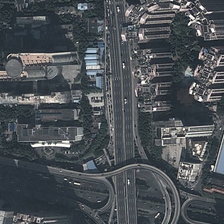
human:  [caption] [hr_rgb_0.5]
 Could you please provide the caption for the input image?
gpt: in this commercial area a bustling overpass stands .

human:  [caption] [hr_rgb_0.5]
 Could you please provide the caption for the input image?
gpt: at one corner of this four loop flyover  a series of high rise buildings is built  making up a shape of arc .

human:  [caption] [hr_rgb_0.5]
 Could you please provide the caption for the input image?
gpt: the round commercial is next to the freeway .

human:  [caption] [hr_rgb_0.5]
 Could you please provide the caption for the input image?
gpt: the round commercial is next to the freeway .

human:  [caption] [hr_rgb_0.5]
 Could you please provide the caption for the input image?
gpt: many commercial tall buildings are in two sides of a road with a viaduct .